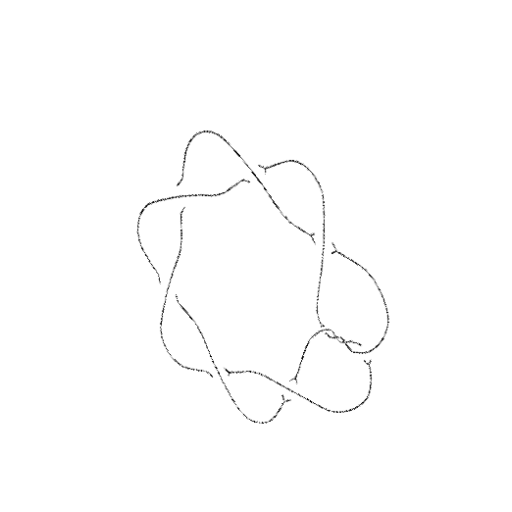
Crossing number: 10